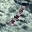
Label: 1